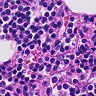
Metastatic tissue present: no